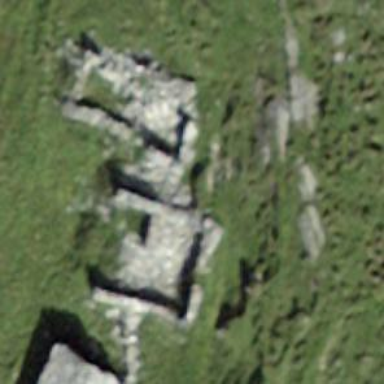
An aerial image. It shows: Ruins of building.